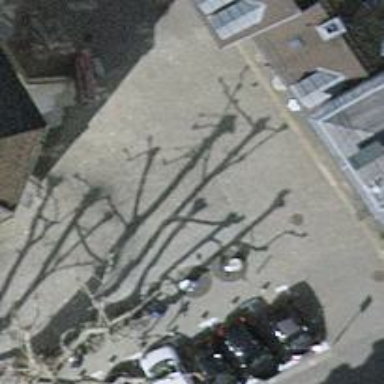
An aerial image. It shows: Sidewalk made of sett.